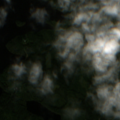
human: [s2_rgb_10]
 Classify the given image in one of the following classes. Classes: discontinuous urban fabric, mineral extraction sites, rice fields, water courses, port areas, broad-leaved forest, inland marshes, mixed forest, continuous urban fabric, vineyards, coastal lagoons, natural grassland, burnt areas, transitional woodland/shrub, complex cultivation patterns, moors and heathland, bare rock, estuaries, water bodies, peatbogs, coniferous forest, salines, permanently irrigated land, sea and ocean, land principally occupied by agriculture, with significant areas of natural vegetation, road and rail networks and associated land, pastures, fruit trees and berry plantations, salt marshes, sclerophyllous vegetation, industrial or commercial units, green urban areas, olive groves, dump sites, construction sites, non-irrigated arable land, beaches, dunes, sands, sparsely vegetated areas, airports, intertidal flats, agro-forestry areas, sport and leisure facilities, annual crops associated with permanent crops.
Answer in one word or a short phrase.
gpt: coniferous forest, mixed forest, transitional woodland/shrub, water bodies